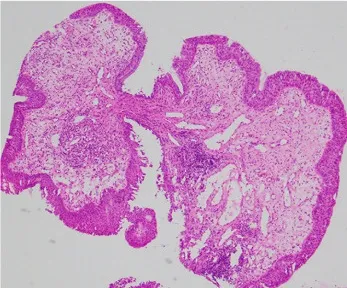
(A) Fibroepithelial polyp.
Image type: pathology (h&e)